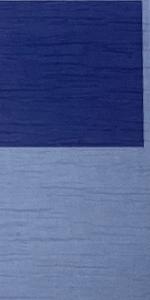
Label: Empty